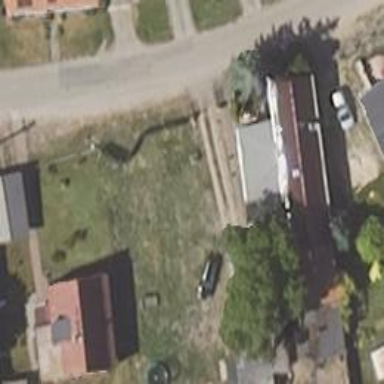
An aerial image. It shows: Driveway.